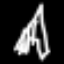
Label: The Eiffel Tower